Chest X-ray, PA view. Patient: 64 years old, sex F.
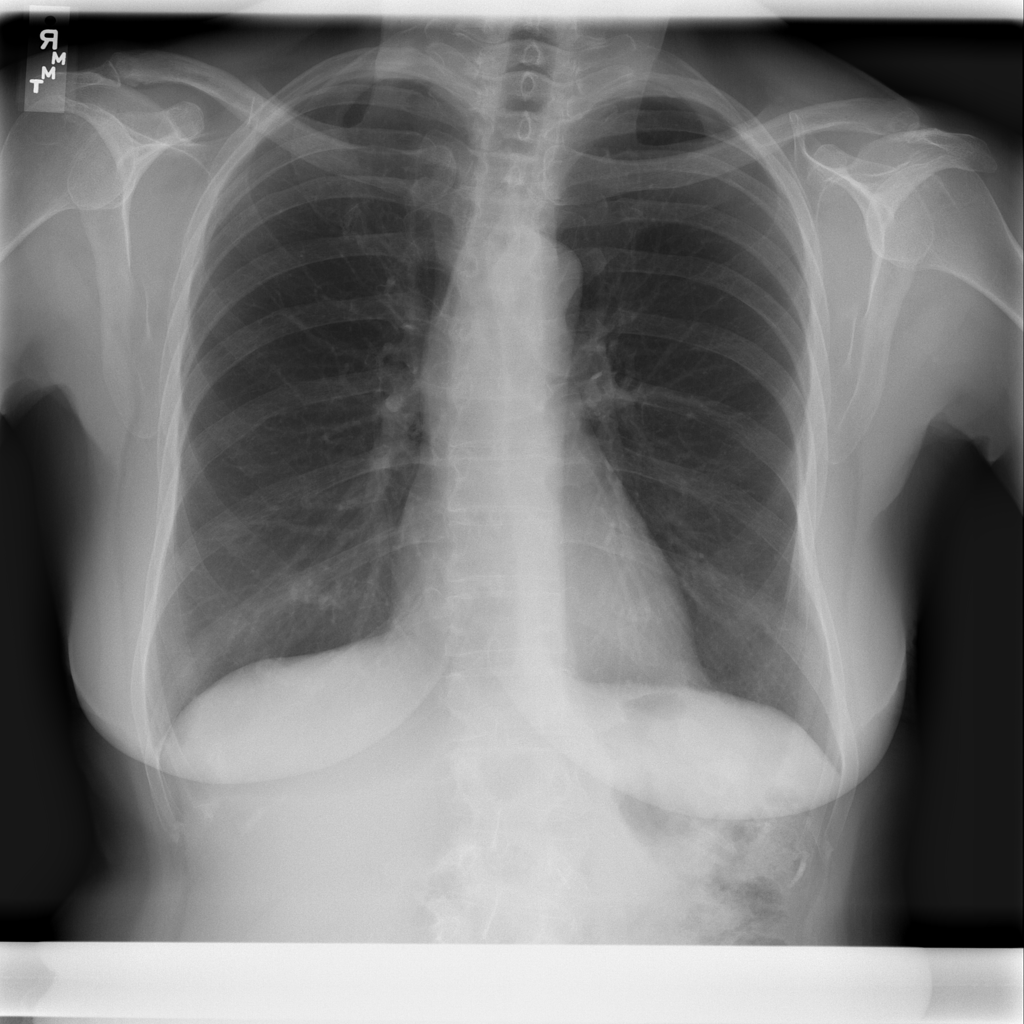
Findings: No Finding